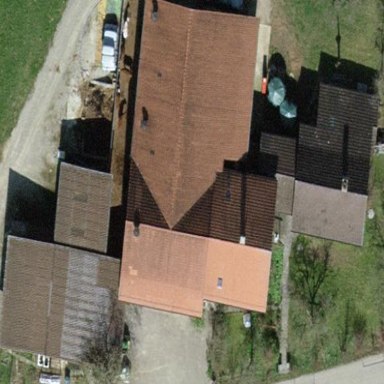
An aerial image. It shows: Farm building with gabled roof.